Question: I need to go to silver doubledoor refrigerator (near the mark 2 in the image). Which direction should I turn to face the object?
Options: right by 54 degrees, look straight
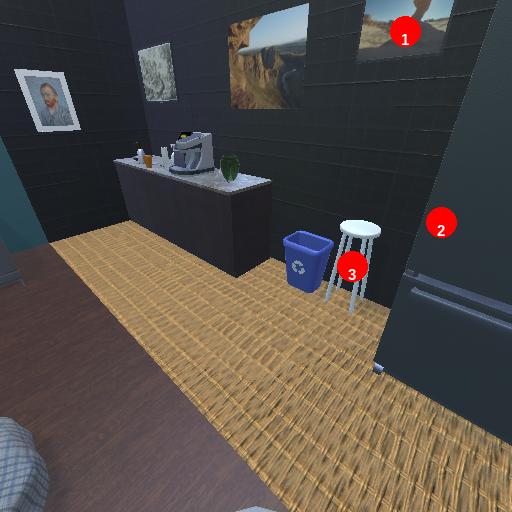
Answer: right by 54 degrees